五年级 · 立体几何学
（2021 春・项城市期中）求如图图形的体积。（单位： $\mathrm{cm}$ ）

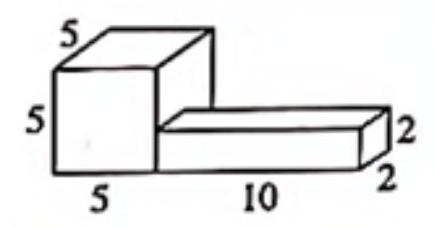
答案:   $5 \times 5 \times 5+10 \times 2 \times 2$

$=125+40$

$=165$ （立方厘米）

答: 它的体积是 165 立方厘米。